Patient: sex F, age 76
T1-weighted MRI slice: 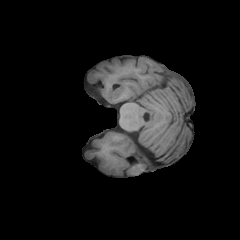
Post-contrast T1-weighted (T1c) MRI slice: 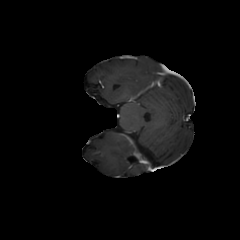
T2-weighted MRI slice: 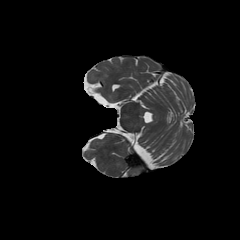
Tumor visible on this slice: no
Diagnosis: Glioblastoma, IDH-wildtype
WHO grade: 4